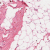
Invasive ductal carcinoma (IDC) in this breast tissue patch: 0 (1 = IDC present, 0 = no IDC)